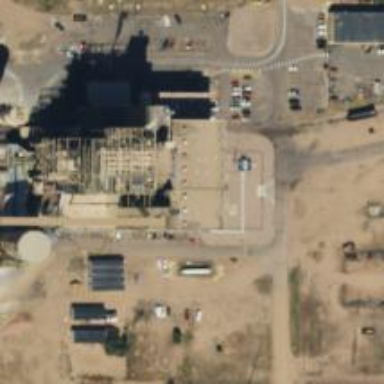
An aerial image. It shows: Steam turbine generator.